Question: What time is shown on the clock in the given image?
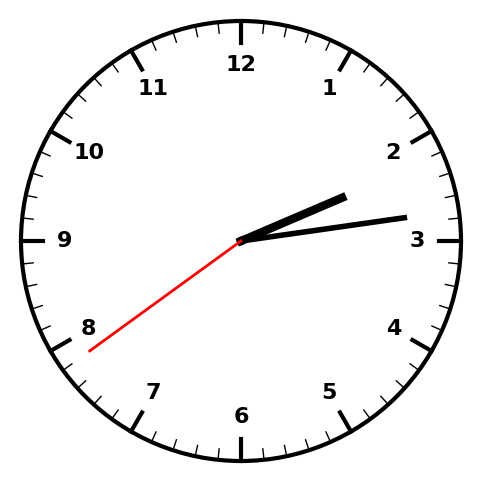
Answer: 02:13:39